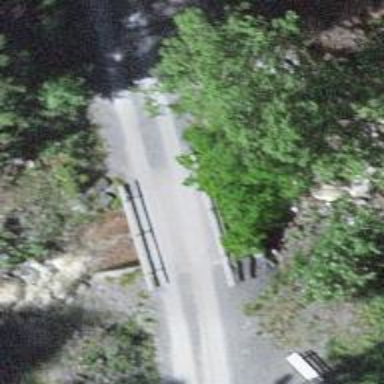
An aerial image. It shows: Track road with unpaved surface that includes bridge of grade2.